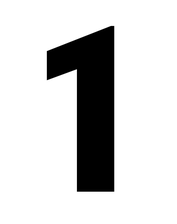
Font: Roboto_Condensed_Black